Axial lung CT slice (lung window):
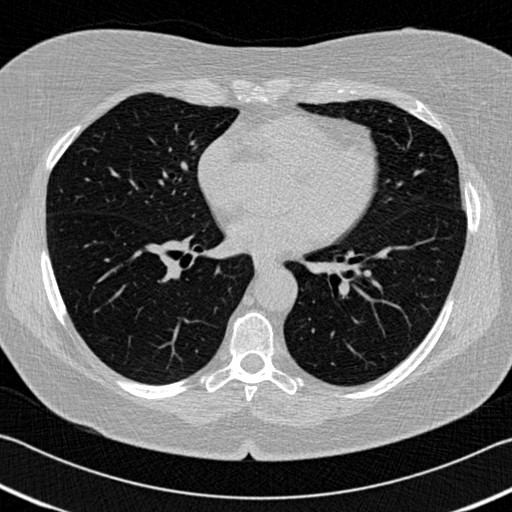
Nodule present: no